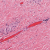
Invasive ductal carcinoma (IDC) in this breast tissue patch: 0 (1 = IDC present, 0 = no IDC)